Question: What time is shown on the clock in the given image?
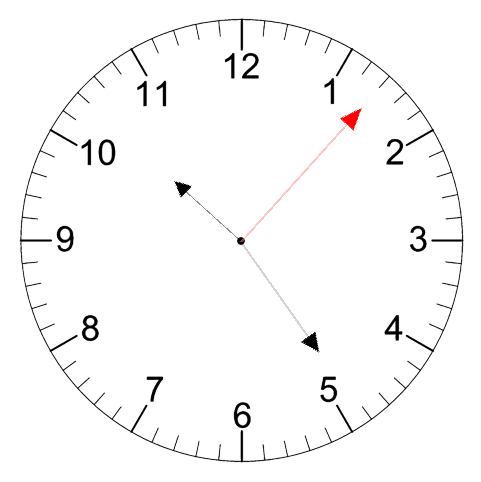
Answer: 10:24:07